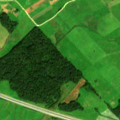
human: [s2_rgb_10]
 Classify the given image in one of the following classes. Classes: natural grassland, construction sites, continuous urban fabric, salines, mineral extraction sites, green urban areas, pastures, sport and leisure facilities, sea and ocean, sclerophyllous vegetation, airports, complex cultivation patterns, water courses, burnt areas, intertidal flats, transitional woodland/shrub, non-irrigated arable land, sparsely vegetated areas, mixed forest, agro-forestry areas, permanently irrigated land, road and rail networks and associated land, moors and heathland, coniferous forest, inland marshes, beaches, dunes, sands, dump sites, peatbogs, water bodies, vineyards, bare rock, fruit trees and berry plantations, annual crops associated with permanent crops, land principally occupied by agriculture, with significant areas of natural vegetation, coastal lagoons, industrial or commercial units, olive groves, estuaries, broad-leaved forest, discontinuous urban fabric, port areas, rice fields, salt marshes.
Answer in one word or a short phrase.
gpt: non-irrigated arable land, land principally occupied by agriculture, with significant areas of natural vegetation, broad-leaved forest